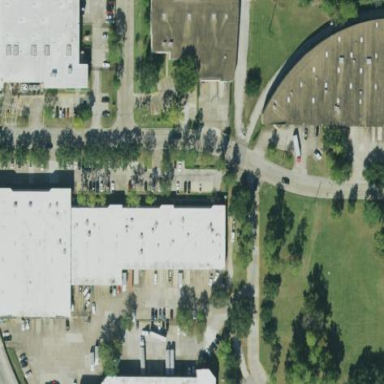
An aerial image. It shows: Commercial building.